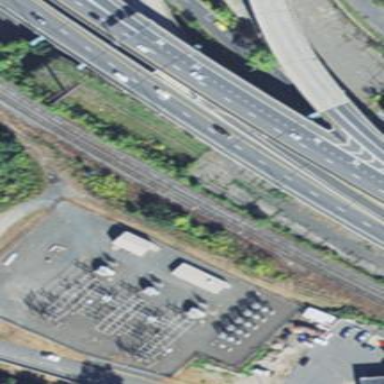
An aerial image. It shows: Distribution-level power substation.